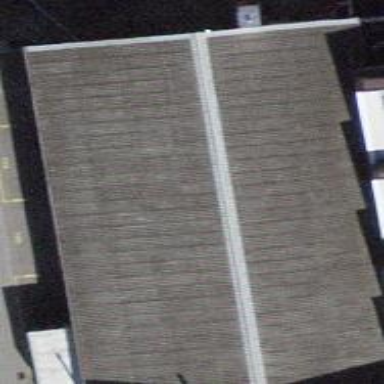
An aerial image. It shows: Building with tile roof.